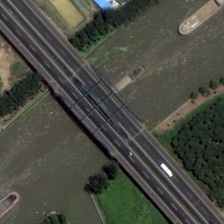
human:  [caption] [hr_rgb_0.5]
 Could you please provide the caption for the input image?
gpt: a bridge is on a river with some green trees in two sides of it .

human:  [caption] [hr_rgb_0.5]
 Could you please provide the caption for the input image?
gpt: a bridge is on a river with some green trees in two sides of it .

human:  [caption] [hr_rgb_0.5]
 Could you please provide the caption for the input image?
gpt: a bridge is on a river with some green trees in two sides of it .

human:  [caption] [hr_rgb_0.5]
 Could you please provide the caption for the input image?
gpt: a bridge is on a river with some green trees in two sides of it .

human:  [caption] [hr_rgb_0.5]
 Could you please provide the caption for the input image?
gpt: a bridge is on a river with some green trees in two sides of it .